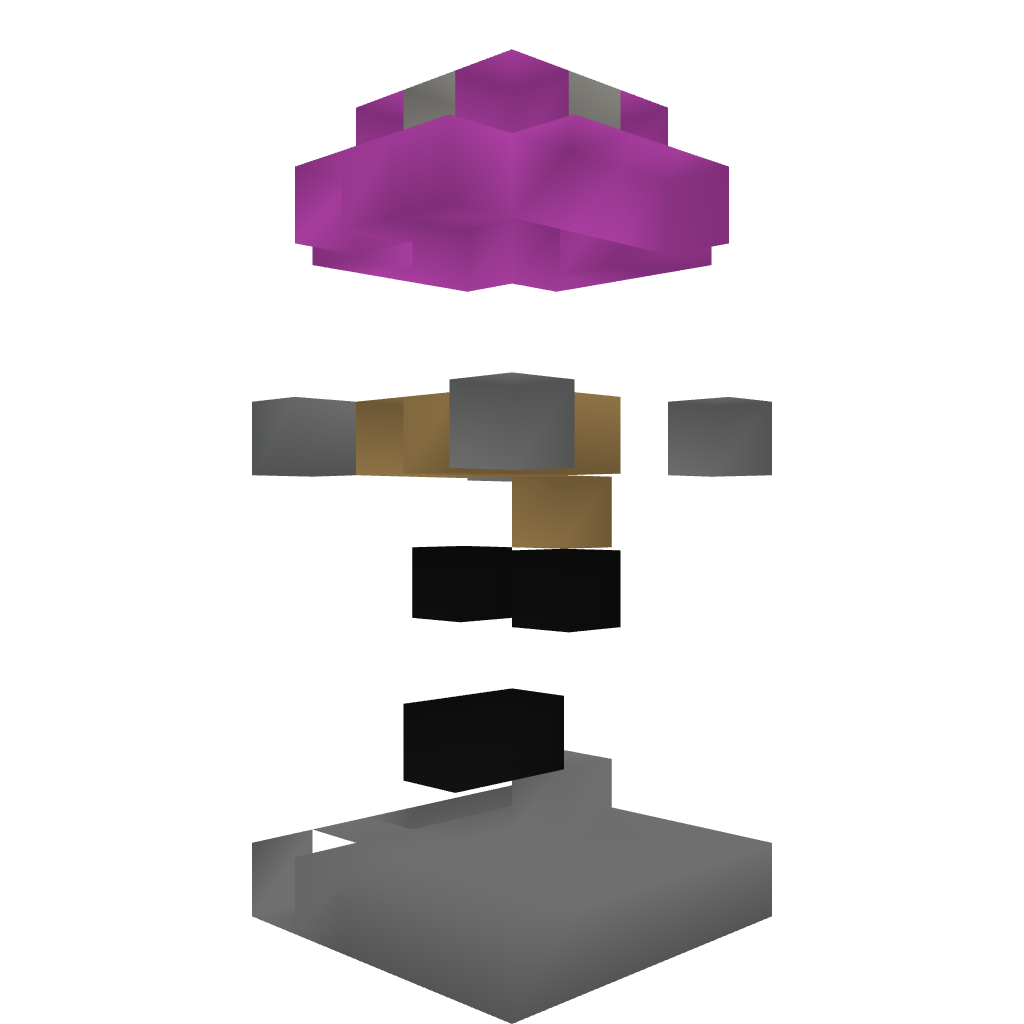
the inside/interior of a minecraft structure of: Trading booth